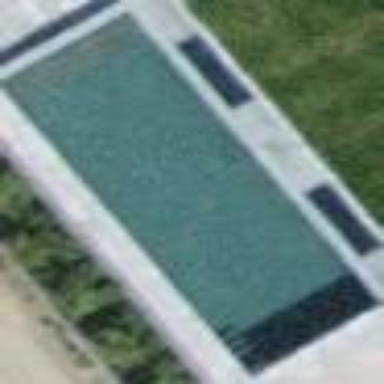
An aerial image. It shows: Swimming pool located in leisure land.